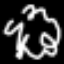
Label: squiggle